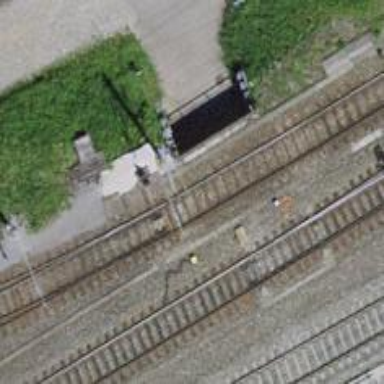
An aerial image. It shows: Railway bridge with electrified contact lines leading to service yard.